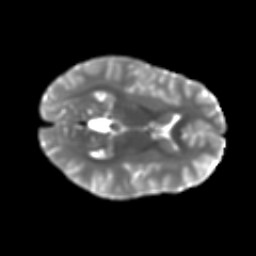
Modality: T2w
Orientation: axial
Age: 16
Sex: female
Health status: ill
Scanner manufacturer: ge
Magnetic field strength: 3 T
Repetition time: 6.752 s
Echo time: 0.079 s